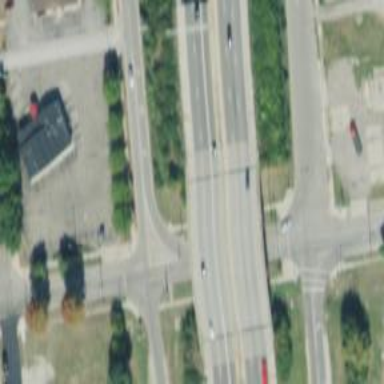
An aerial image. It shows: Primary link highway.